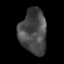
Tissue: lung
Cell type: T cells
Senescence score: 0.1986
Nuclear area (px): 1181
Mean DAPI intensity: 71.856